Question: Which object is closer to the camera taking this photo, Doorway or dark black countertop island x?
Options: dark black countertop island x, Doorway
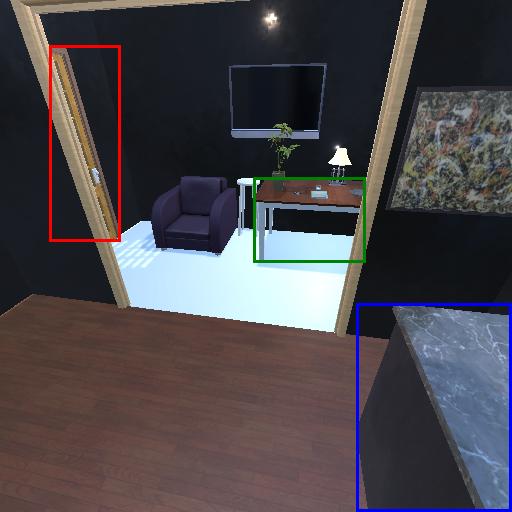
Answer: dark black countertop island x